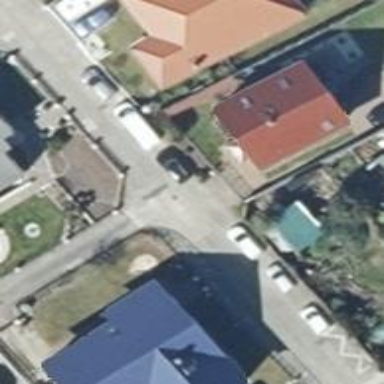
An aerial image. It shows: Residential road with concrete surface.